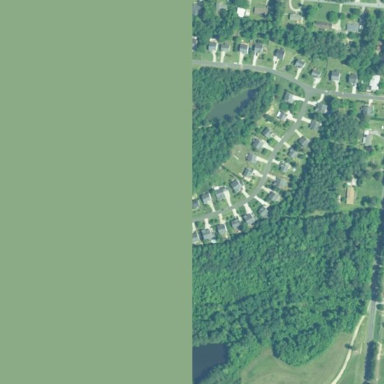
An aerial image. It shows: Residential area within neighborhood.